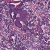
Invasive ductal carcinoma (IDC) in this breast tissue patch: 0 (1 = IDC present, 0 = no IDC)